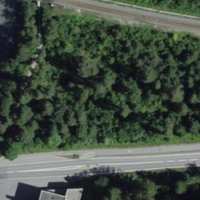
EUNIS habitat code: 45
Species observed at this site:
Prunus padus